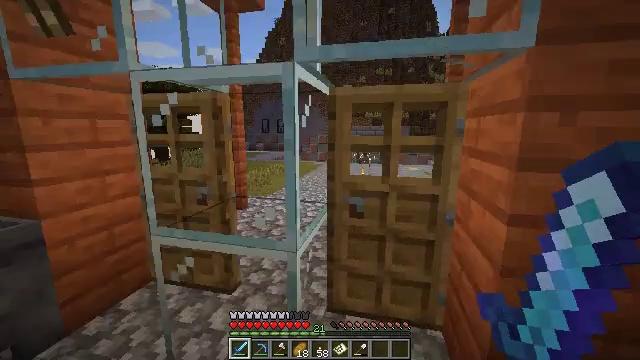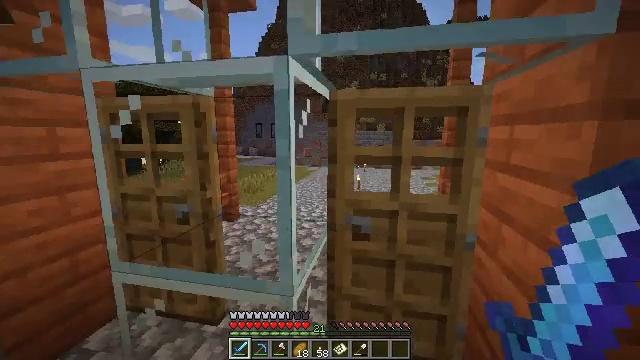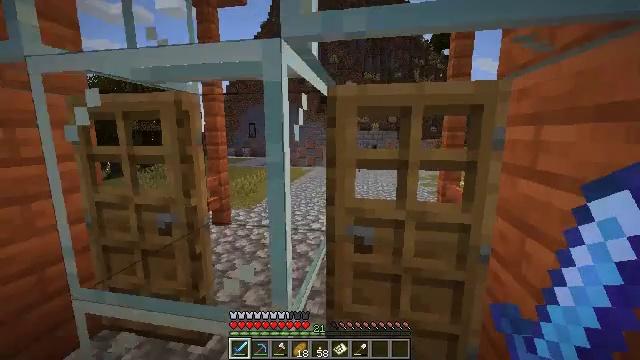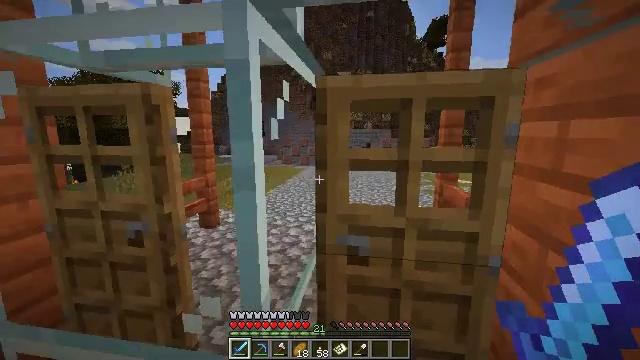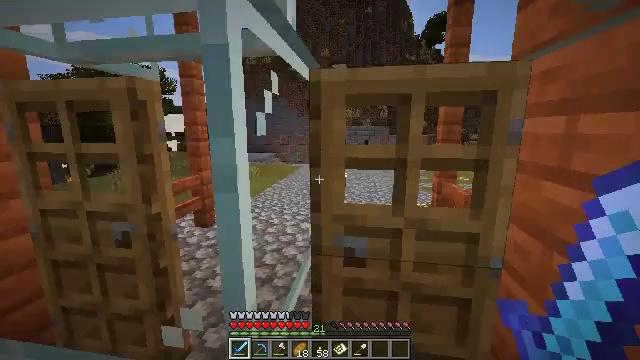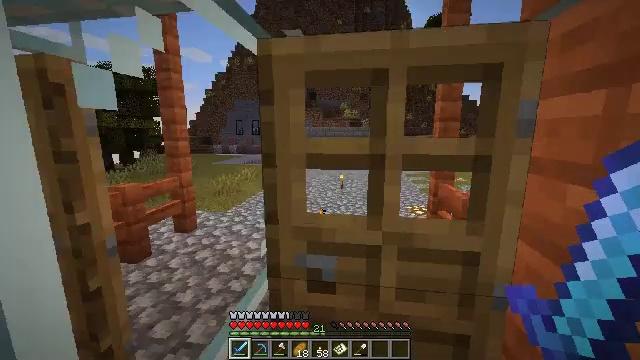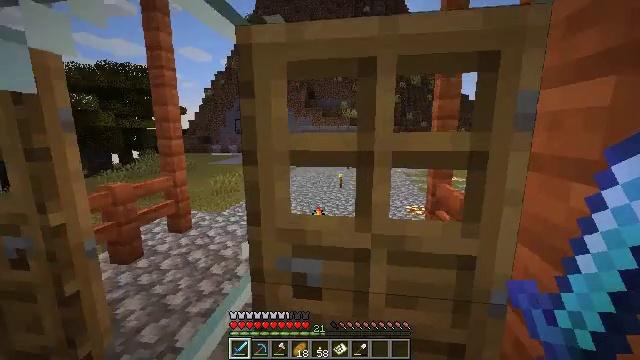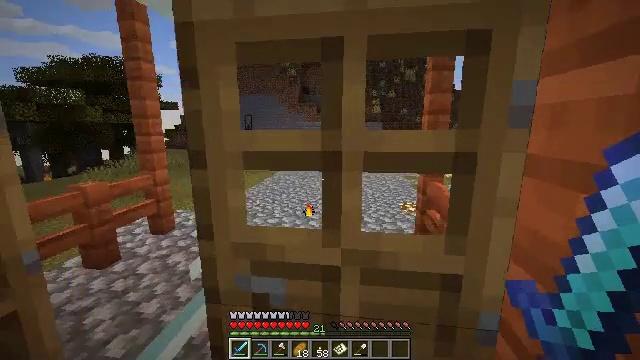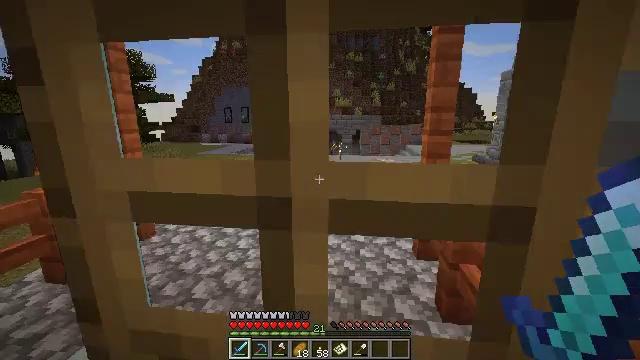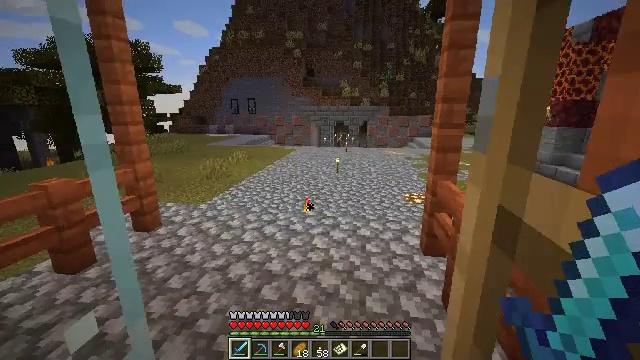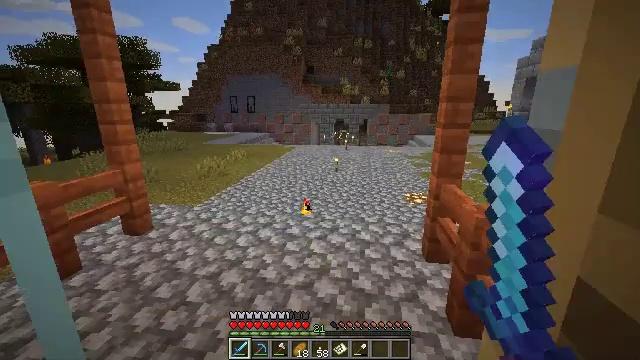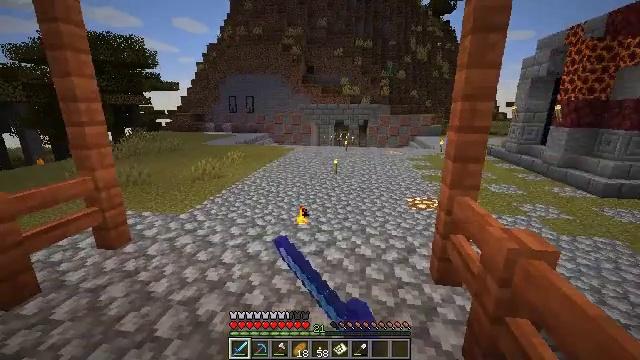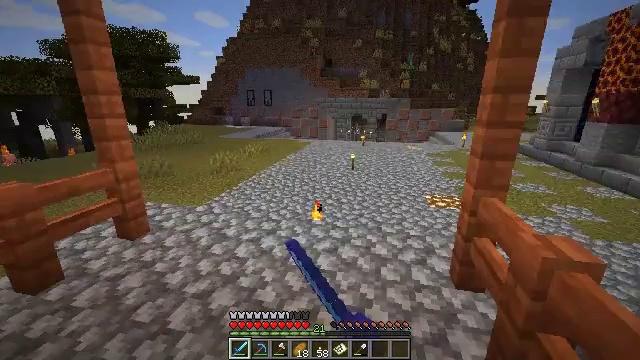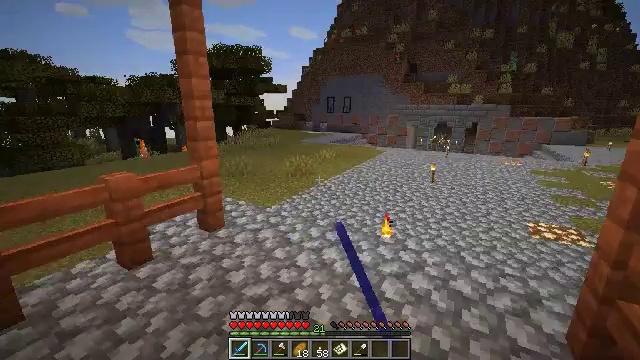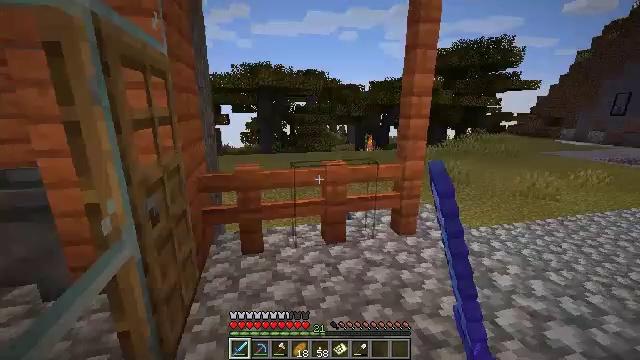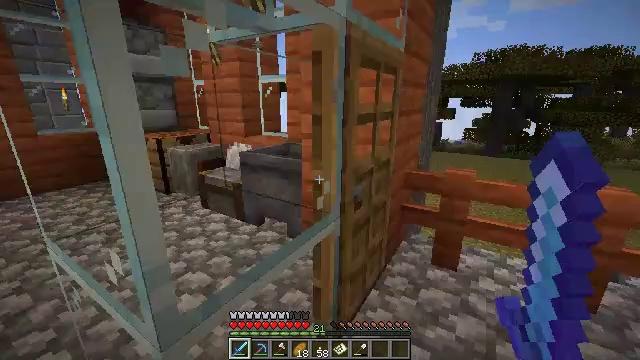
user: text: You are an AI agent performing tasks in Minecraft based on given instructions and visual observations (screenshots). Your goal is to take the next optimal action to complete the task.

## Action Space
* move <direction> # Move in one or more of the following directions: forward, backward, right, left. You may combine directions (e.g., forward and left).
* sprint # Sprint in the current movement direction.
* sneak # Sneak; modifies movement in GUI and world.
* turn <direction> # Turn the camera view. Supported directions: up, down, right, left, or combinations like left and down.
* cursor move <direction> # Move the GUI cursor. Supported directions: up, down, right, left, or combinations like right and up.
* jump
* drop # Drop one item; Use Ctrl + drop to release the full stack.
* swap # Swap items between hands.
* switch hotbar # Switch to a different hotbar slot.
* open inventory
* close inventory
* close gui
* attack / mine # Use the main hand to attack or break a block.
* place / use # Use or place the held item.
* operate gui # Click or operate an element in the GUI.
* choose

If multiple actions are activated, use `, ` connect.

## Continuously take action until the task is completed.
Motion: motion action
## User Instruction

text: Hunt the skeleton.
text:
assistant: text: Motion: move forward, turn right and up
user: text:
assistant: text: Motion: move forward, turn right
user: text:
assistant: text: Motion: move forward and move right, turn right
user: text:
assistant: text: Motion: move forward and move right
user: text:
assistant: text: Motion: move forward and move right
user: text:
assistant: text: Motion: move forward and move right
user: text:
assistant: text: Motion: move forward, turn right
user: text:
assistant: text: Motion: move forward, turn down
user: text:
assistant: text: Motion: move forward, turn left and down, use / place
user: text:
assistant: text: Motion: move forward, use / place
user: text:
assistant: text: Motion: move forward, use / place
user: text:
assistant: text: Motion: move forward, turn left and down
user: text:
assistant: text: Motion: move forward, turn left and up
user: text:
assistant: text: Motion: move forward, turn left
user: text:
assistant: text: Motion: move forward, turn left and down
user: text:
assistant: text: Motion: turn left
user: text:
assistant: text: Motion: turn left and down
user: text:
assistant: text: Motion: turn left and down
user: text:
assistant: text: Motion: turn left and down
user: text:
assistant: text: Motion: move back, turn left
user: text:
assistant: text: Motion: move back
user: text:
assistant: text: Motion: move back
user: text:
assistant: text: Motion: move back
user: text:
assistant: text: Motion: no_op
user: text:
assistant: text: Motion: no_op
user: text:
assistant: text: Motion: turn left
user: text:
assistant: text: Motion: turn left
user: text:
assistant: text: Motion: turn left
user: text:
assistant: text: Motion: use / place
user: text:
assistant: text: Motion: use / place